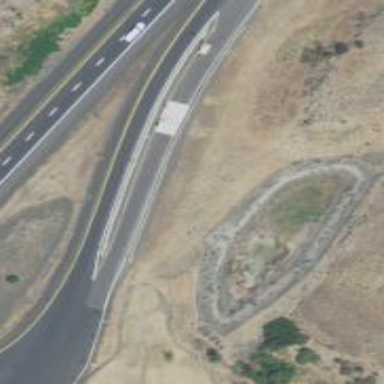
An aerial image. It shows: Rest area along service road.